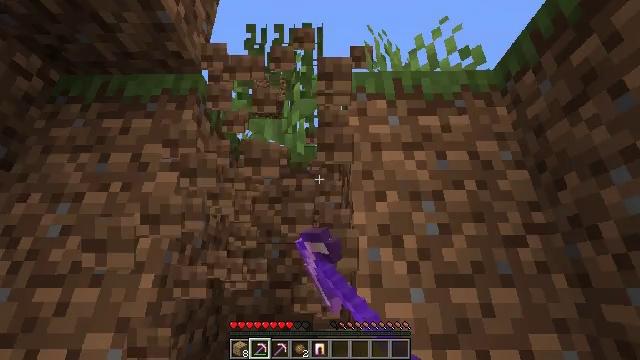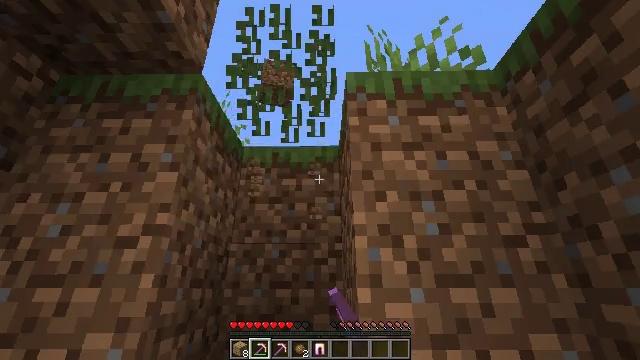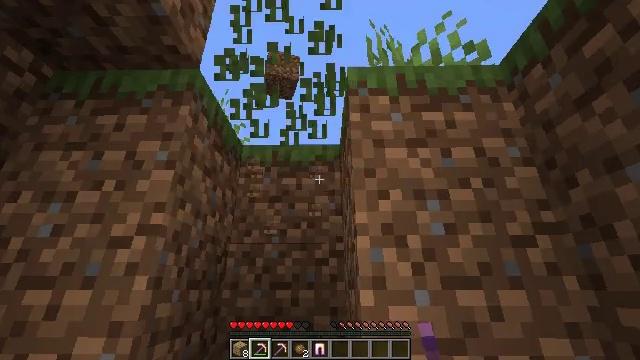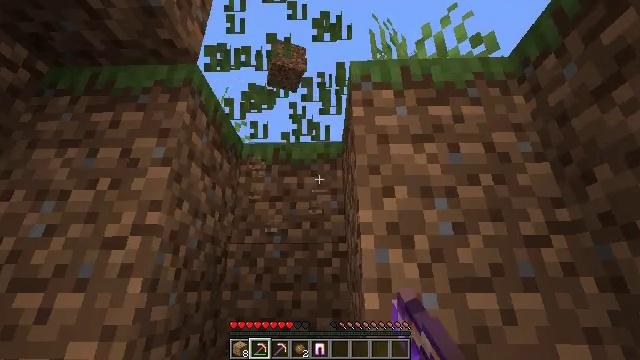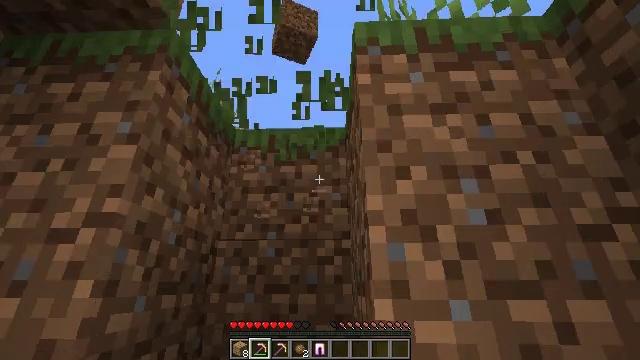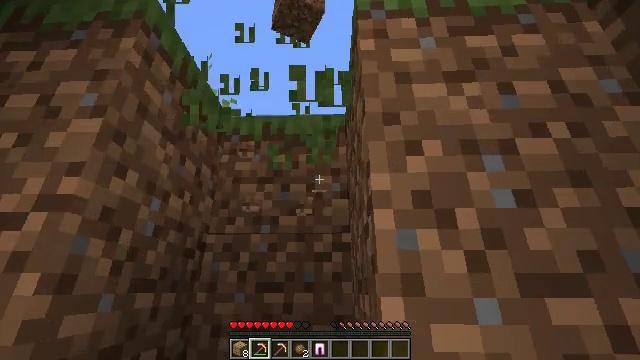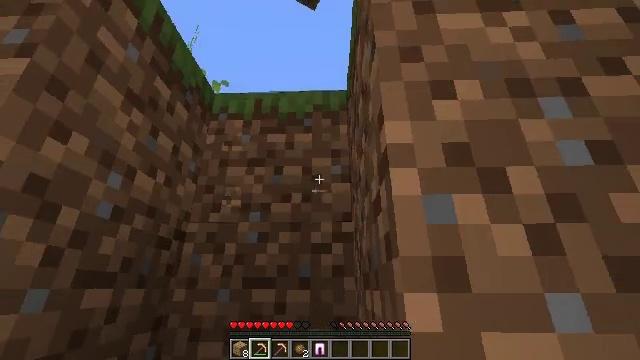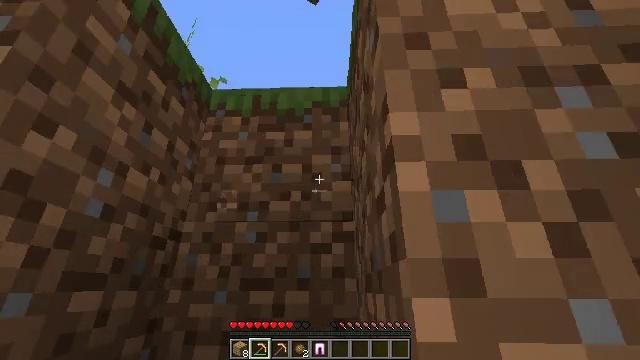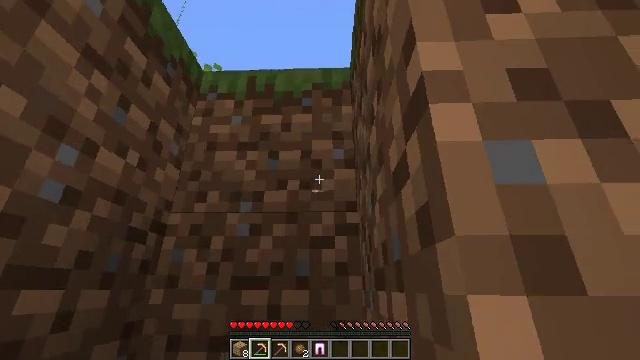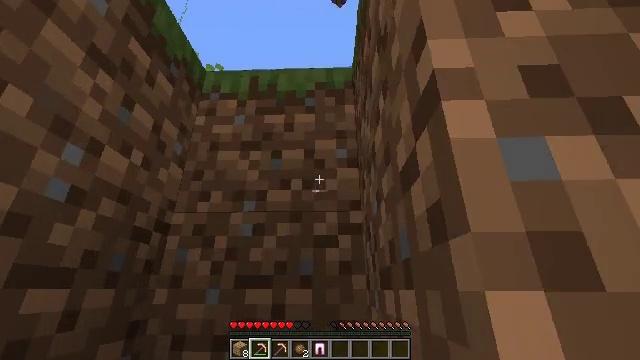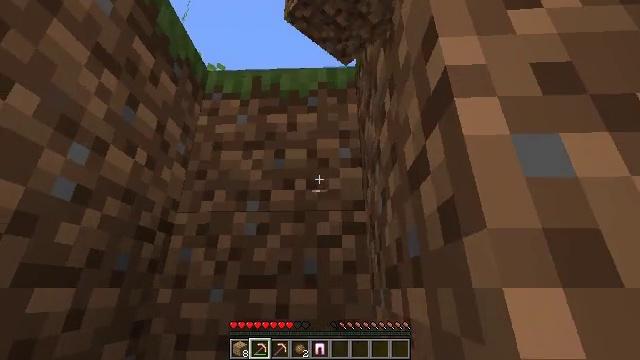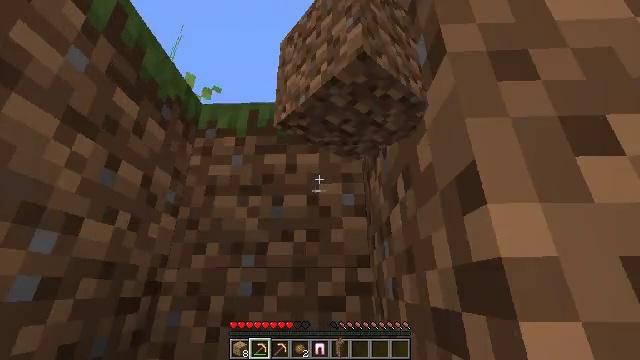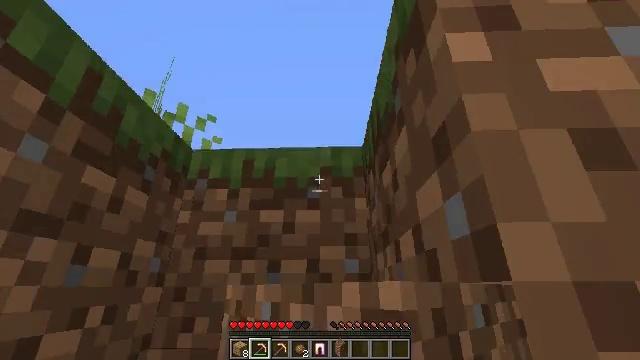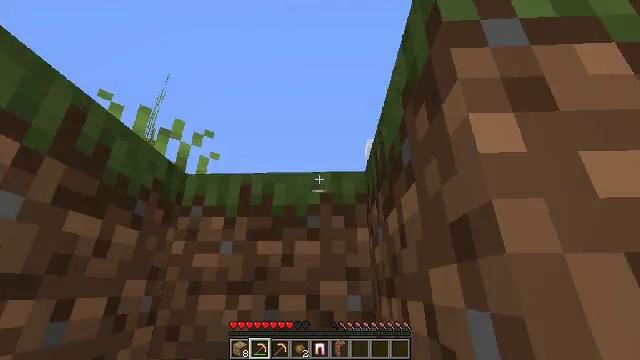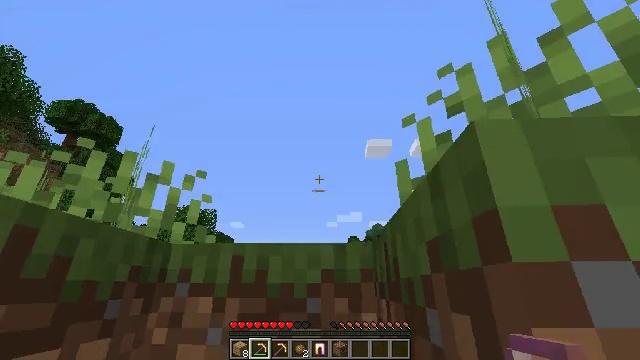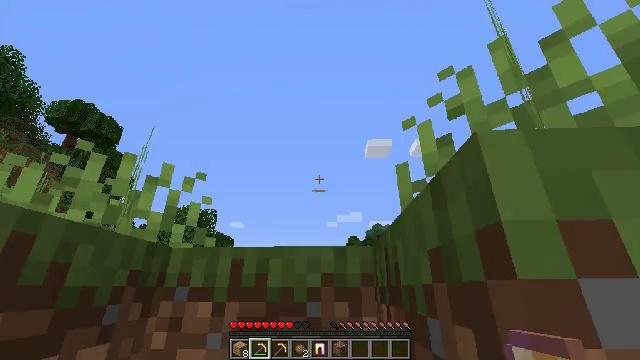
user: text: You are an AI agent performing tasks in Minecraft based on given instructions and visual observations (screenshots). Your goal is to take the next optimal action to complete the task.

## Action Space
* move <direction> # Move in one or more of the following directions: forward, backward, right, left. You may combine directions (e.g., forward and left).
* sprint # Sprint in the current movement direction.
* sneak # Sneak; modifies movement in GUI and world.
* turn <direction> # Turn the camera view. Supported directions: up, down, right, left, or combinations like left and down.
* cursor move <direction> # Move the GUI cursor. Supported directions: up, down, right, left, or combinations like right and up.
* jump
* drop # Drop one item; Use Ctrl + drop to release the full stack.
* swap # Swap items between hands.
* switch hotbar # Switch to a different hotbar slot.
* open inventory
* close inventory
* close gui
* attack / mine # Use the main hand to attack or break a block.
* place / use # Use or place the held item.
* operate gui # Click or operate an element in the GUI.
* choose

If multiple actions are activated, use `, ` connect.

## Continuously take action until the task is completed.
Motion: motion action
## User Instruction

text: Break the dirt block.
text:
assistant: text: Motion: attack / mine
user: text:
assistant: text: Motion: move forward, attack / mine
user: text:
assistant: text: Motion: move forward
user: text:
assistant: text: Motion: move forward
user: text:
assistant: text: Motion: move forward
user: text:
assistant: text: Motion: move forward
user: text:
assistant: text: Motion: move forward
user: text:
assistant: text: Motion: move forward
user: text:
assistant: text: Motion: move forward
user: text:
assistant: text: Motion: move forward
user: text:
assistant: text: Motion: move forward, jump
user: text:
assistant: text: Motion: move forward, jump
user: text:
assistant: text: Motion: move forward, jump
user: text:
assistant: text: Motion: move forward, jump
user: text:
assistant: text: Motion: move forward, jump
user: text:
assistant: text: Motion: move forward
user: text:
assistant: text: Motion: move forward
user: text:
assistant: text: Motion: move forward
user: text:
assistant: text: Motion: move forward, turn down
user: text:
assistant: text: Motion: move forward, turn down
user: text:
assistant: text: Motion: turn down
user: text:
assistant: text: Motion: attack / mine
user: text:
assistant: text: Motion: attack / mine
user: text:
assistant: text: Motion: attack / mine
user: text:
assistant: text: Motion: attack / mine
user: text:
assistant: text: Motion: attack / mine
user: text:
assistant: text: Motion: attack / mine
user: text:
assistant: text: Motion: attack / mine
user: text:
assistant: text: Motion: attack / mine
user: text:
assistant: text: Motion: attack / mine